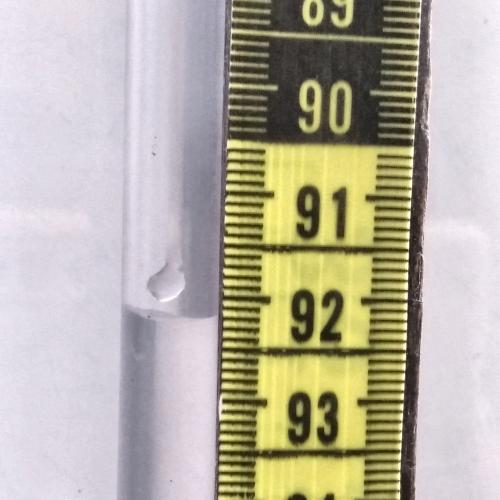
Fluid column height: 92.2 cm